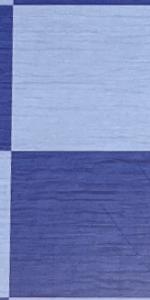
Label: Empty